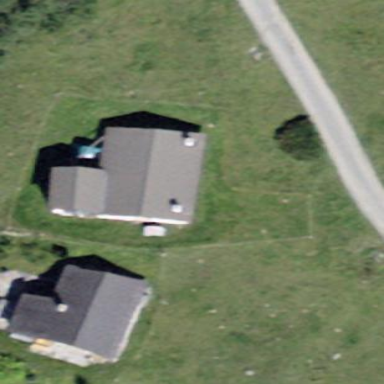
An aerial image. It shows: Gabled house with grey roof.